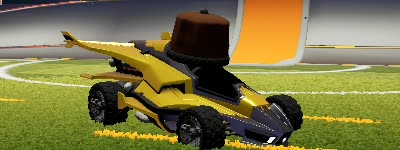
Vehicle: aftershock